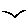
Label: bird